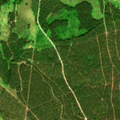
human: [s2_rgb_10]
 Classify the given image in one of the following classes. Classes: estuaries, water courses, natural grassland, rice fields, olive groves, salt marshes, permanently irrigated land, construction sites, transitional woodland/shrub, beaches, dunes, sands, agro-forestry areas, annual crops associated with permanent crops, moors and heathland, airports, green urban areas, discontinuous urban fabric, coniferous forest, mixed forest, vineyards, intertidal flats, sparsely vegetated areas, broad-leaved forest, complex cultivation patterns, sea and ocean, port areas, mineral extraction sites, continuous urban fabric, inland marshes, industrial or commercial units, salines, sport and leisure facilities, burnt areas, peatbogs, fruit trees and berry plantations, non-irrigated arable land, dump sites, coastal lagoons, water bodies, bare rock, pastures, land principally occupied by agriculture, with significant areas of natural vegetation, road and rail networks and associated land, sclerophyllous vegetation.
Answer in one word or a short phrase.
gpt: coniferous forest, transitional woodland/shrub